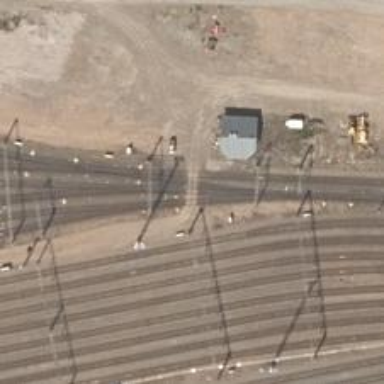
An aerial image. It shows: Railway yard with electrified contact lines.